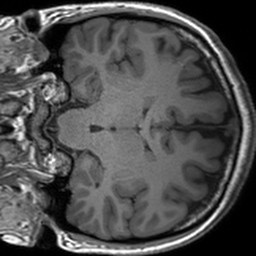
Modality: T1w
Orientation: coronal
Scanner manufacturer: siemens
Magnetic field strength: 3 T
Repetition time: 1.54 s
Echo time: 0.00234 s